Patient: sex M, age 58
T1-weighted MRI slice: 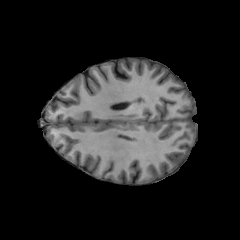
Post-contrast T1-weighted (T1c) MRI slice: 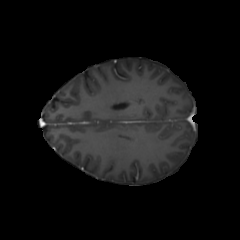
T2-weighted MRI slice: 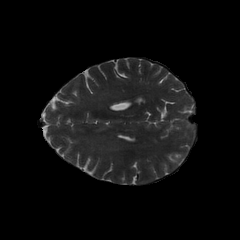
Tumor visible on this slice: no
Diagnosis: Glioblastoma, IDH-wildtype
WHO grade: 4